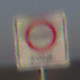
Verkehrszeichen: BeginnUmweltzone
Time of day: SunriseSunset
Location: Outdoor (Nature)
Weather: PartlyCloudy
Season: NotSpecified
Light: Natural